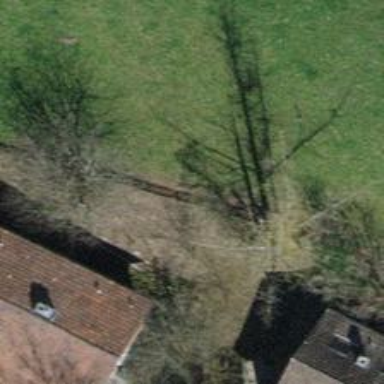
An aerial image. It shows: Single tag "natural: tree."